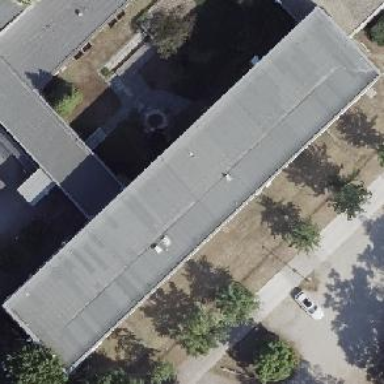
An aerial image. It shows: Commercial building with flat roof.